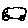
Label: car